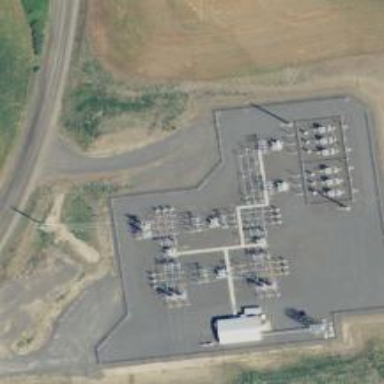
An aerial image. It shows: Switch used for power control.